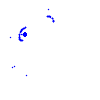
Particle: electron